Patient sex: M
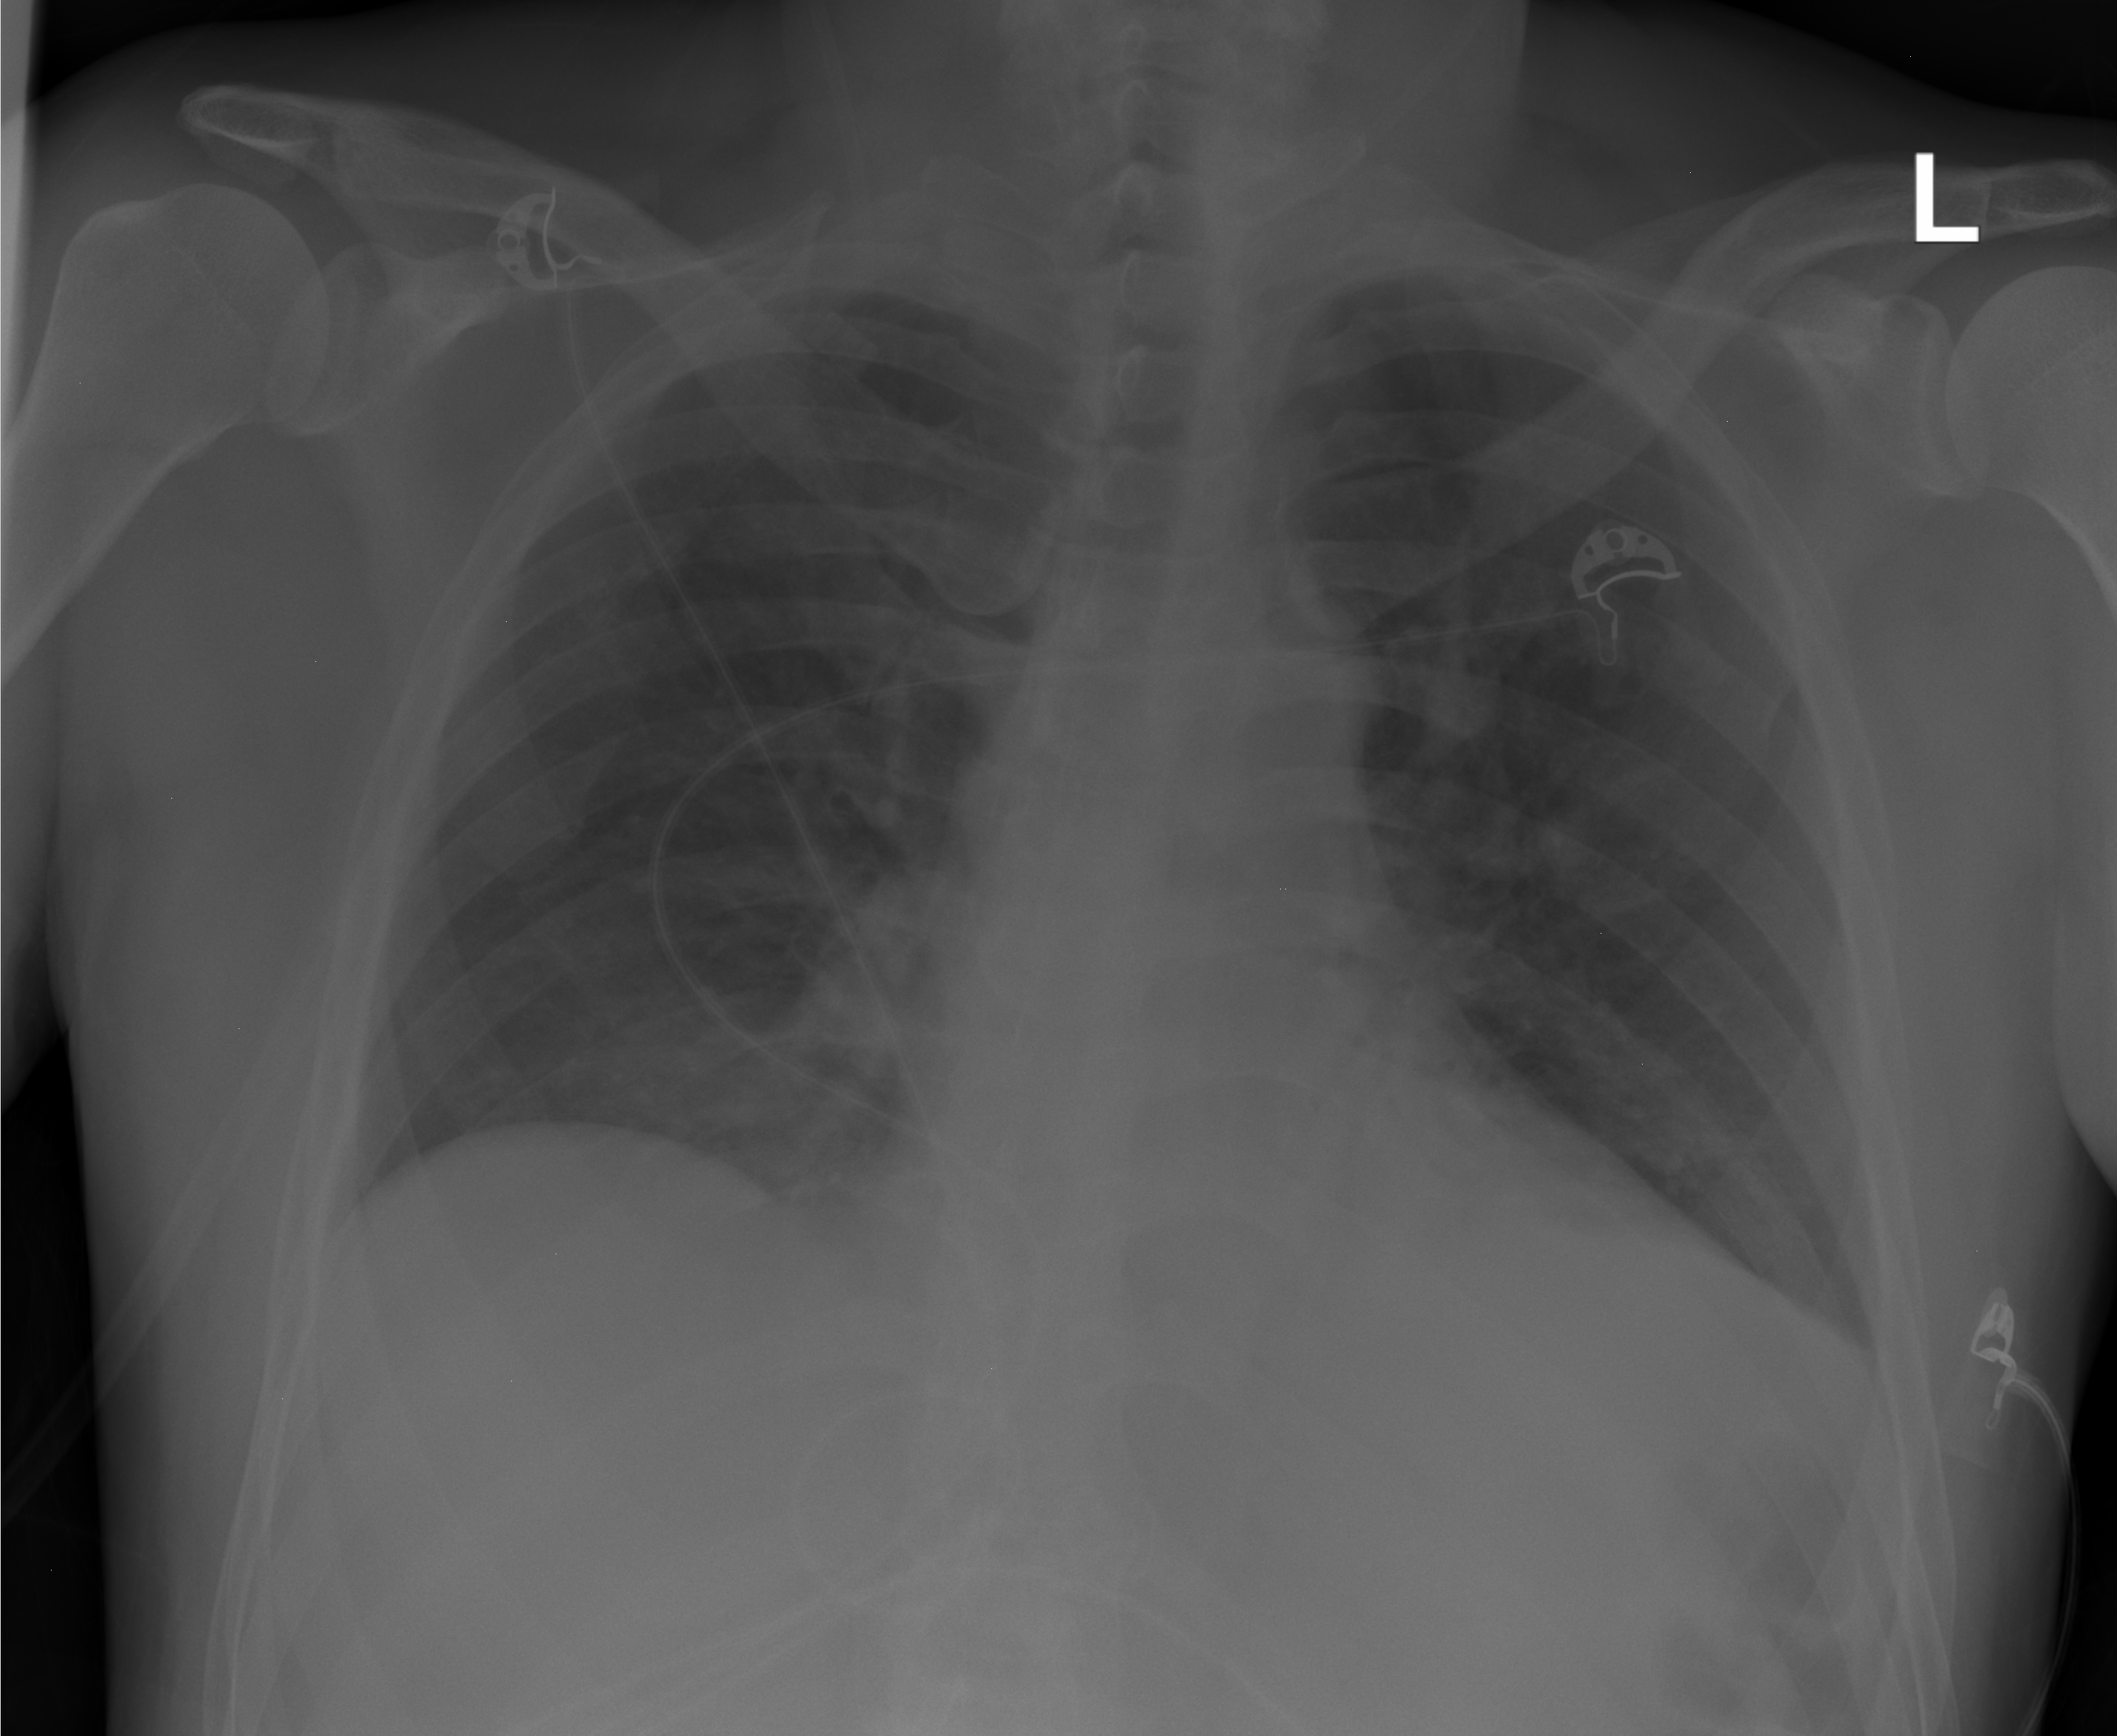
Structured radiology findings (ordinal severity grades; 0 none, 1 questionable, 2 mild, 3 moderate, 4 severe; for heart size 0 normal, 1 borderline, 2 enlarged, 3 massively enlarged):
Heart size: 0
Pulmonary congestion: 0
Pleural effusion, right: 0
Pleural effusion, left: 0
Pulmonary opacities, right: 0
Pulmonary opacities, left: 0
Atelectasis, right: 1
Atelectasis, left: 0